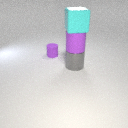
large purple rubber cylinder below large cyan rubber cube